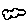
Label: cloud